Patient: sex M, age 61
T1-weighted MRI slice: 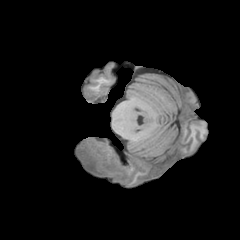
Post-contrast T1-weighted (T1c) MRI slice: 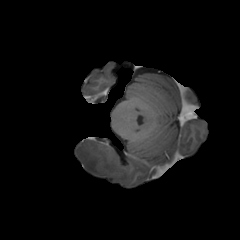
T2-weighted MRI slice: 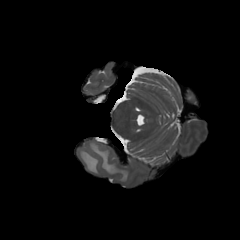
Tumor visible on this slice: yes
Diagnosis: Glioblastoma, IDH-wildtype
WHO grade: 4